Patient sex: M
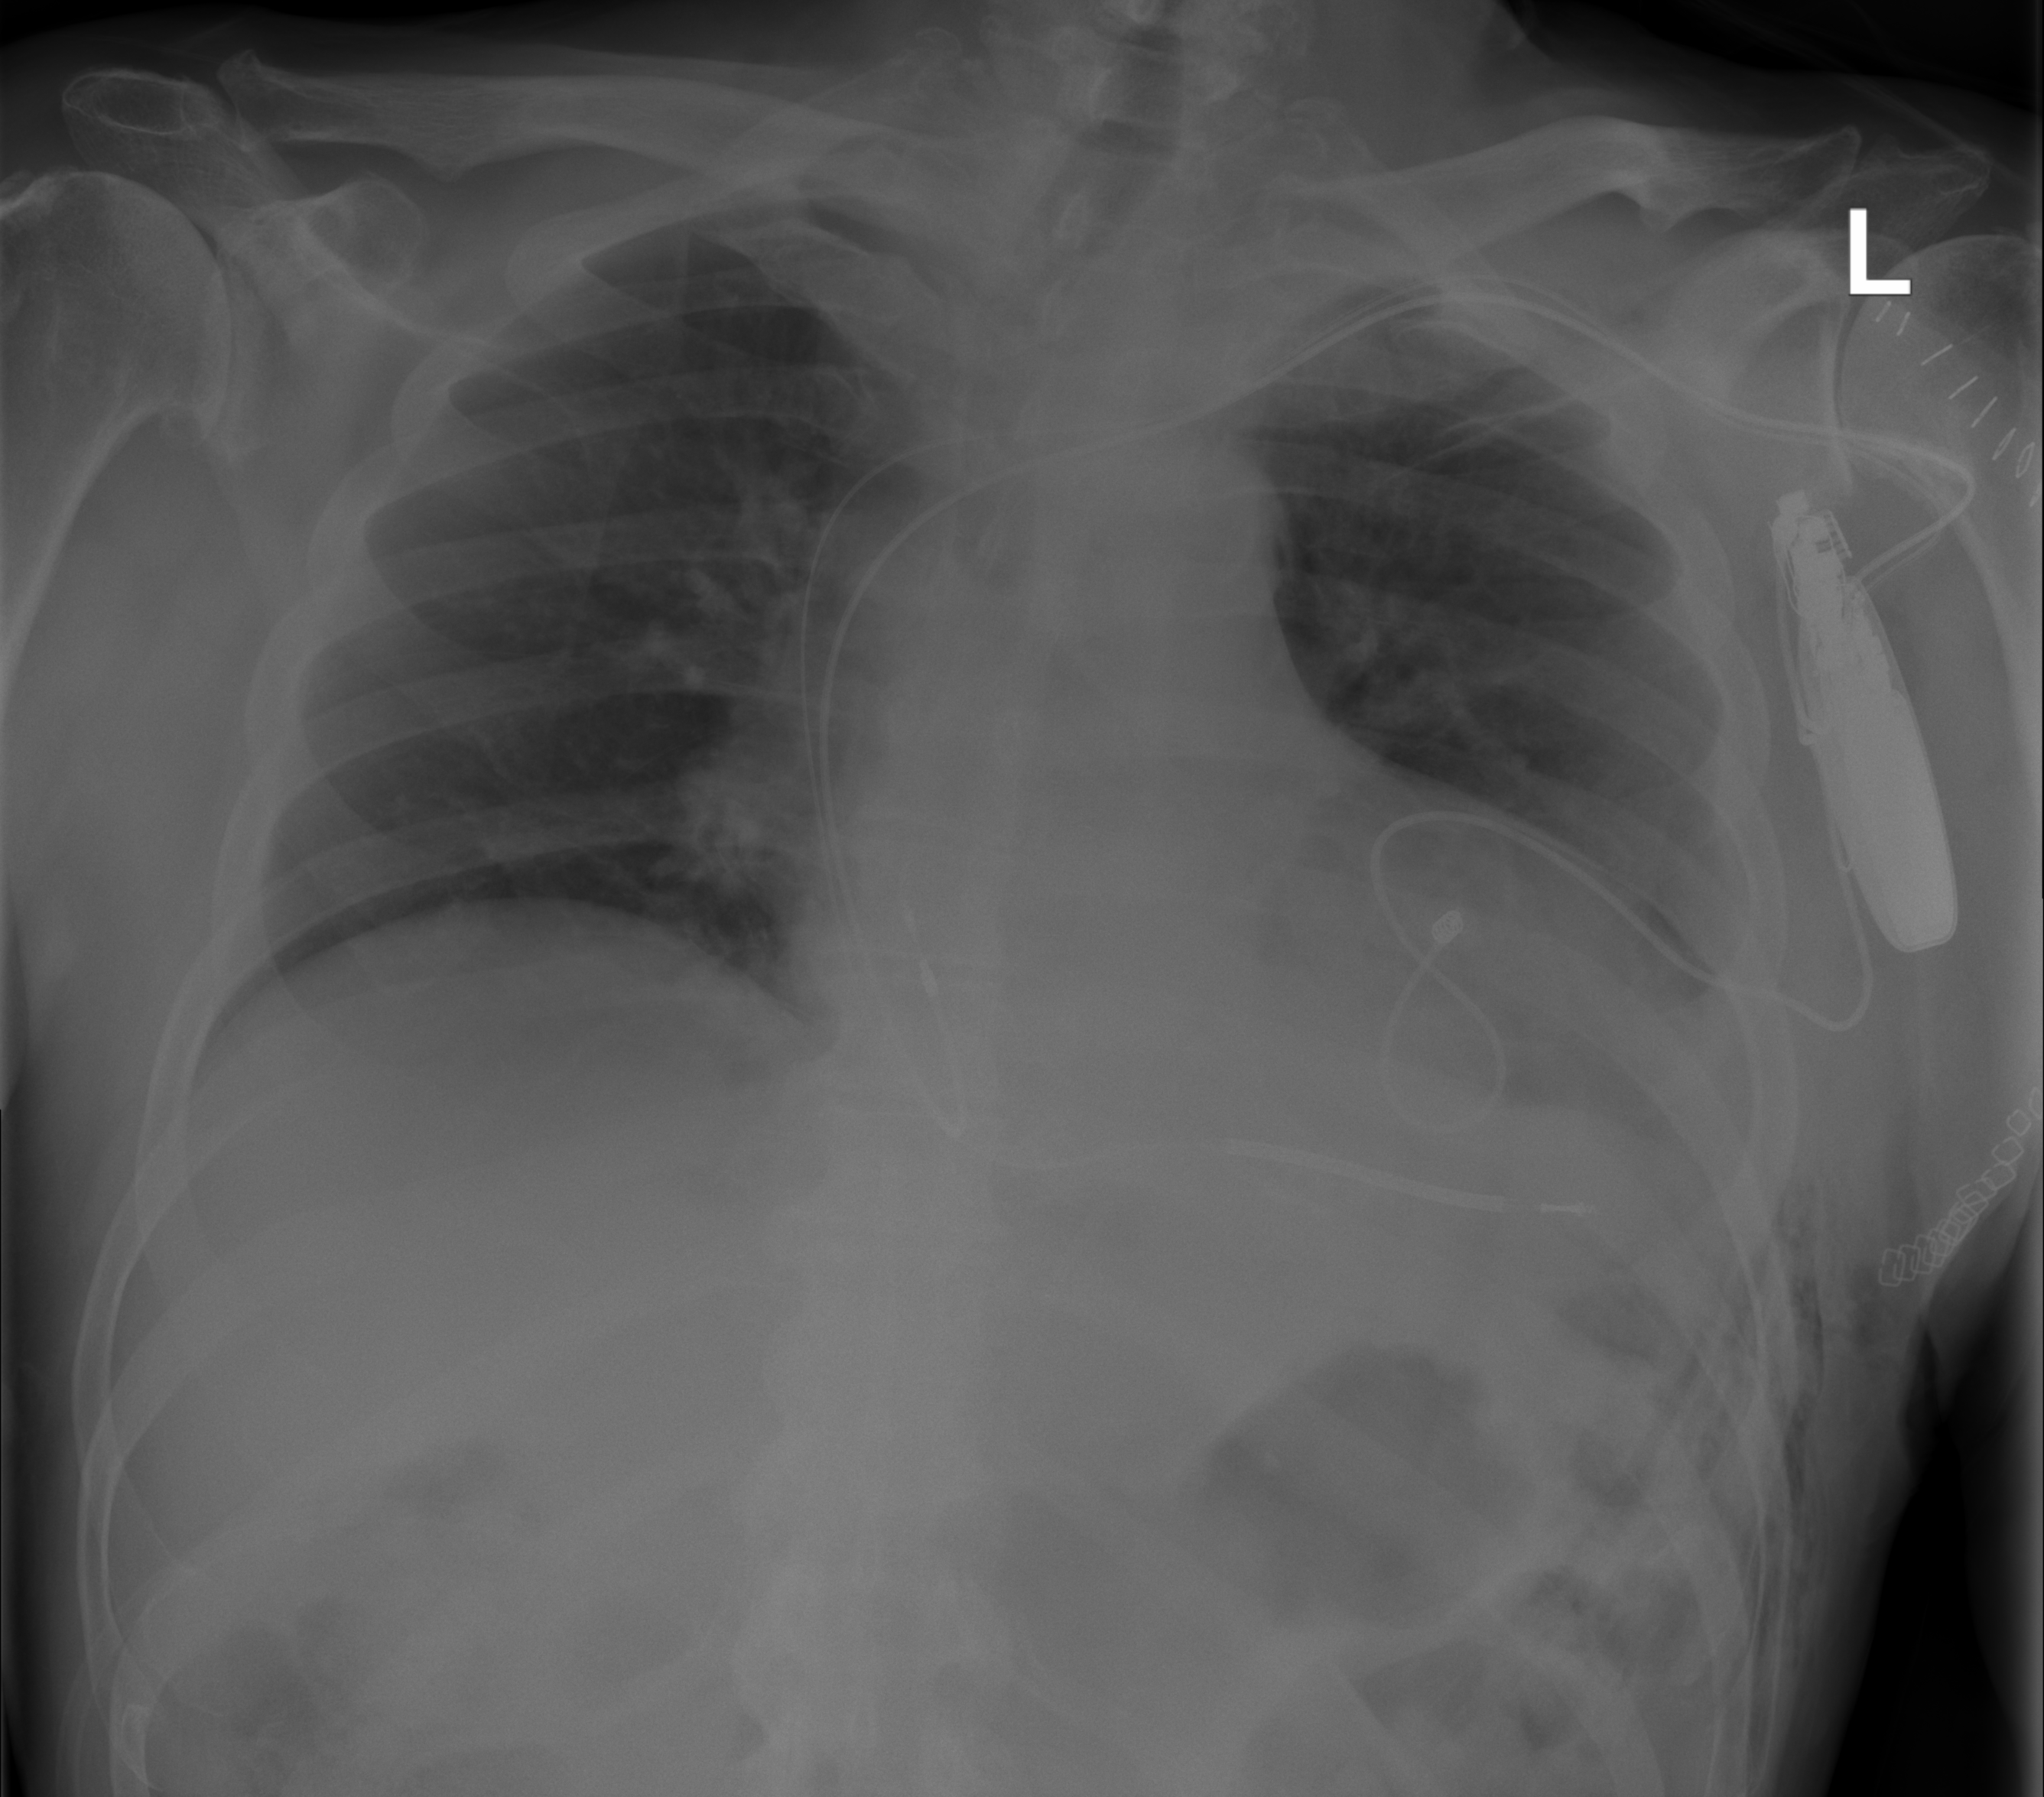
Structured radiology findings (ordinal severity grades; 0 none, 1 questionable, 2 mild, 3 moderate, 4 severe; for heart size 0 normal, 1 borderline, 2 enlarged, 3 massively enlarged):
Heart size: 2
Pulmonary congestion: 0
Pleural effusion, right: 0
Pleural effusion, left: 1
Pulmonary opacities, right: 0
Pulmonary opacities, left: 0
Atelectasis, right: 0
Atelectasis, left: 0